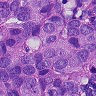
Metastatic tissue present: yes